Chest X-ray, PA view. Patient: 56 years old, sex M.
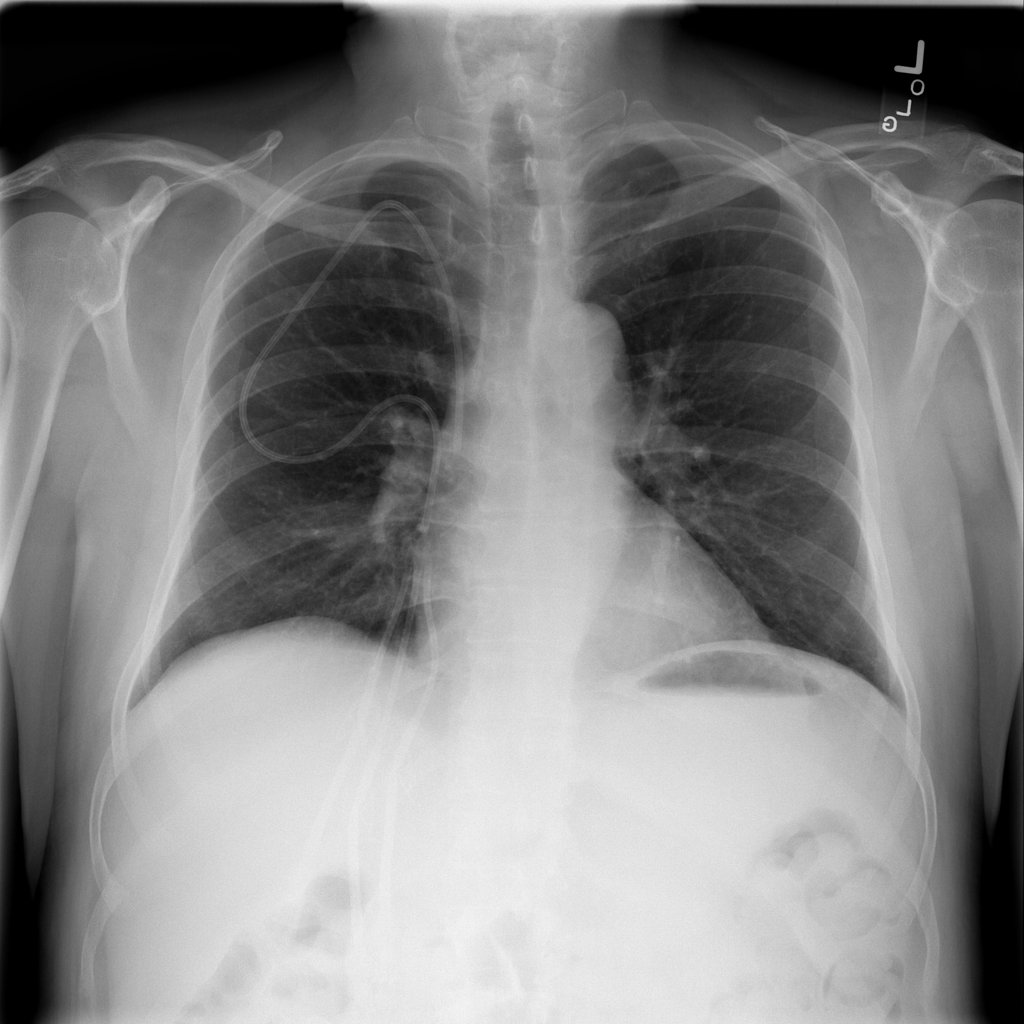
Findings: No Finding